Question: I created a small sudoku app using Javascript. Now I am trying to convert that javascript code into extjs () code. I have gone through the <URL> to understand the , but it seemed not so detailed for me as I am a beginner.
Can someone please explain the MVC Architecture of Extjs based on my Sudoku app?
The design of my sudoku app code is as follows:

The description of the above design is as follows:
- 'container (blue) --> parent panel (grey) --> child panel (red)'- The "" are nine and each "" has nine "".- The HTML elements of "" and the "" are being generated dynamically by using for loops.- I have written events like 'KeyDown' events and 'click' events on "".- I have also written some functions like --> checks in each "parent panel" whether there are any duplicate numbers
--> checks in each vertical line of "container" for duplicate numbers
--> checks in each horizontal line of "container" for duplicate numbers
---
## EDIT: (unfinished and unstructured code)
()
'''
Ext.application({
name: 'Game',
appFolder: 'app',
controllers: ['Sudoku']
});
'''
('app' folder --> 'controller' folder --> Sudoku.js)
'''
//By using 'controller', trying to call 'view' here
Ext.define('Game.controller.Sudoku', {
extend: 'Ext.app.Controller',
init: function () {
console.log("controller init");
},
onLaunch: function () {
console.log("controller onLaunch");
},
views: ['Sudoku']
});
'''
('app' folder --> 'view' folder --> Sudoku.js)
'''
Ext.define('Game.view.Sudoku', {
extend: 'Ext.window.Window', //what should I extend here for view?
initComponent: function () {
//my complete sudoku js file here
console.log("hello");
}
});
'''
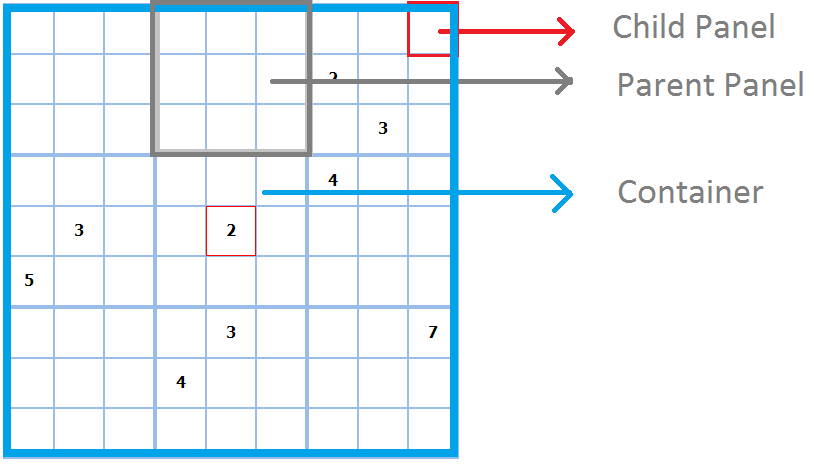
Answer: From all that I know of your app I can say nearly nothing. You have a really specific view with some listeners and actions where none should bother a controller.
A controller would create the 'container' as view and may pass some config options to it without bothering much about the other nested panels. The controller may also listen to events of this 'container' like a button that ends the game or save the game.
MVC doesn't mean that you would relay all events and logic into the controller.
Even if this is in your opinion rather complex it is still just a view.